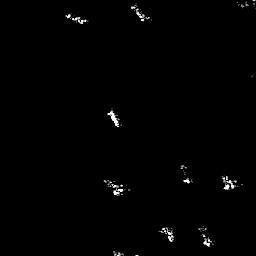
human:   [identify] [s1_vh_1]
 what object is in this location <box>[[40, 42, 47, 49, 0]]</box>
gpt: <ref>1 small ship at the center</ref>

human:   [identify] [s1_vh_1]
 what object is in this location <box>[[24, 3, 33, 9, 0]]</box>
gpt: <ref>1 small ship at the top left</ref>